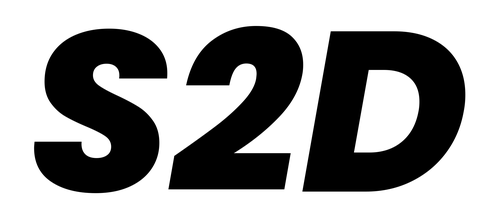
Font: Poppins-ExtraBoldItalic